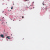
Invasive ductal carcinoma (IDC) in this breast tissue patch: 0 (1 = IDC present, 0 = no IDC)